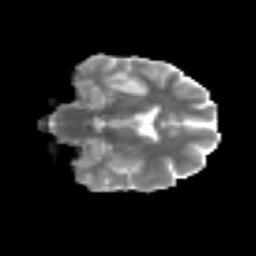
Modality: MD
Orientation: coronal
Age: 40
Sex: female
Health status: ill
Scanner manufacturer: siemens
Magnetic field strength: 3 T
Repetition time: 8.7 s
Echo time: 0.11 s